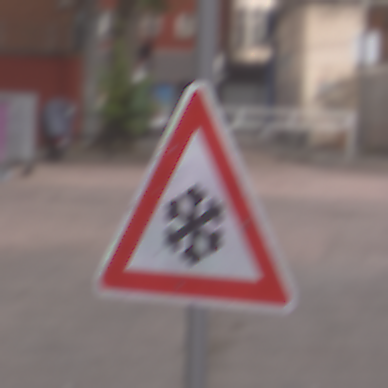
Verkehrszeichen: SchneeOderEisglaette
Umgebung: Outdoor, Urban
Tageszeit: MorningAfternoon
Wetter: Overcast
Licht: Natural
Jahreszeit: NotSpecified
Kontrast: LowContrast